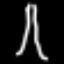
Label: The Eiffel Tower